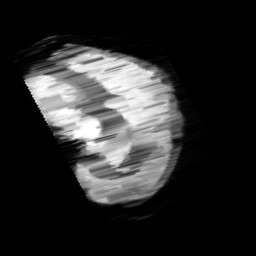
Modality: minIP
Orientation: sagittal
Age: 9
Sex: female
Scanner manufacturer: siemens
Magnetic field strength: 3 T
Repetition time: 0.027 s
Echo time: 0.02 s